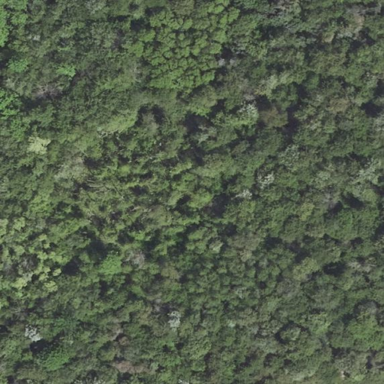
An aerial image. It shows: Forest with mixed types of leaves.